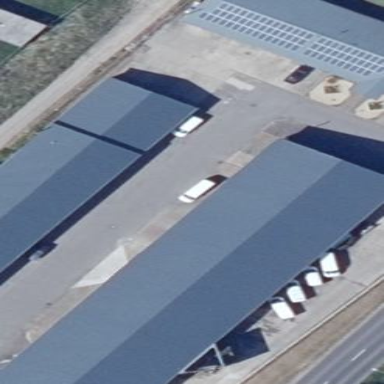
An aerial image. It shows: Industrial building.